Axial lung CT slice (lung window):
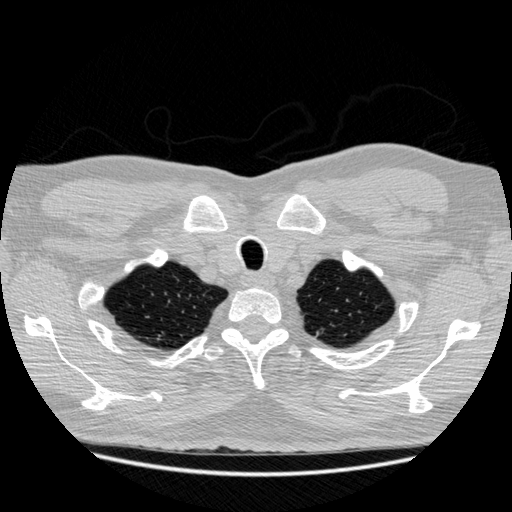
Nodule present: no